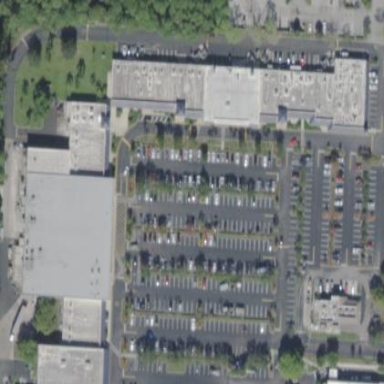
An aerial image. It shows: Retail area.